Question: I have the following data in R.
'''
> dat
algo taxi.d taxi.s hanoi.d. hanoi.s ep
1 plain VI 7.81 9.67 32.92 38.12 140.33
2 model VI 12.00 46.67 53.17 356.68 229.89
3 our algorithm 6.66 6.86 11.71 21.96 213.27
'''
I have made a graph of this in Excel, now I want something similar in R. Please note that the vertical scale is logarithmic, with powers of 2.

What R commands do I need to use to have this?
Sorry if this is a very easy question, I am a complete novice to R.
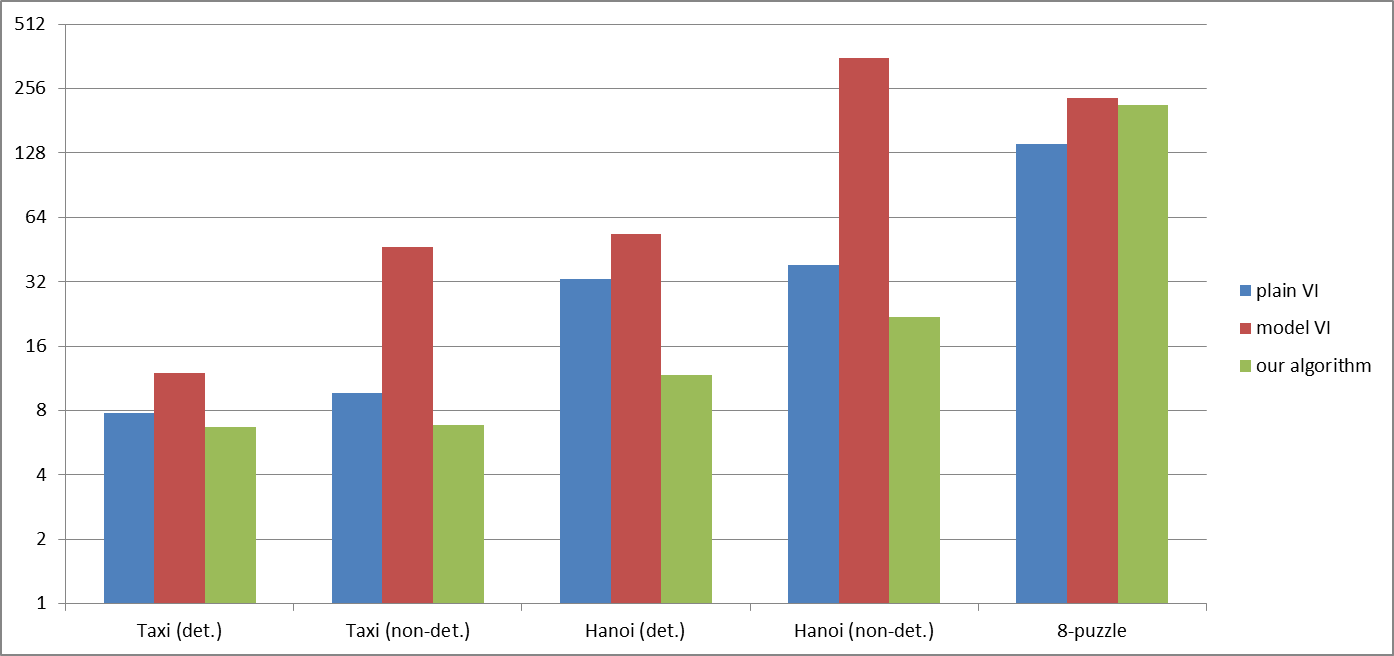
Answer: The reshape2 and ggplot packages should help accomplish what you want:
'''
dat = read.table(header=TRUE, text=
"algo taxi.d taxi.s hanoi.d hanoi.s ep
1 'plain VI' 7.81 9.67 32.92 38.12 140.33
2 'model VI' 12.00 46.67 53.17 356.68 229.89
3 'our algorithm' 6.66 6.86 11.71 21.96 213.27")
install.packages("reshape2") # only run the first time
install.packages("ggplot2") # only run the first time
library(reshape2)
library(ggplot2)
# convert the data into a more graph-friendly format
data2 = melt(dat, id.vars='algo', value.name='performance', variable.name='benchmark')
# graph data + bar chart + log scale
ggplot(data2) +
geom_bar(aes(x = benchmark, y = performance, fill = algo), stat='identity', position='dodge') +
scale_y_log10()
'''